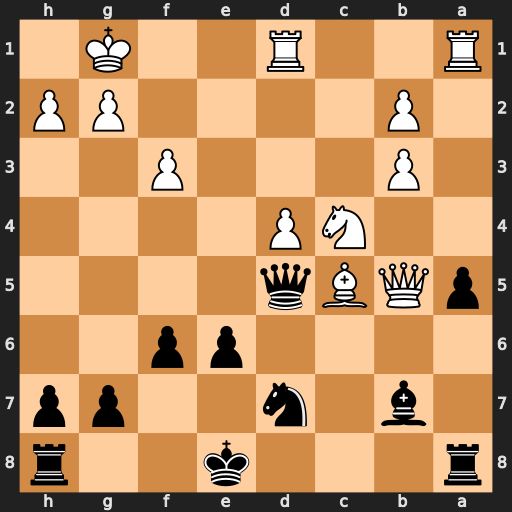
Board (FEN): r3k2r/1b1n2pp/4pp2/pQBq4/2NP4/1P3P2/1P4PP/R2R2K1
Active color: b
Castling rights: kq
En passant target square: -
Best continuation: Bc6 Ne3 Bxb5 Nxd5 exd5